Field crop: tomato
Growth stage: 1
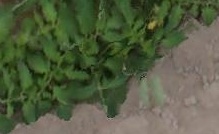
Species: tomato